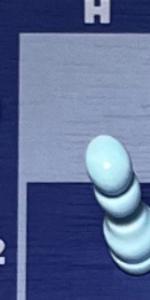
Label: Pawn_White